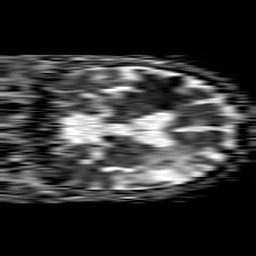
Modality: ADC
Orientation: coronal
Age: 64
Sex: male
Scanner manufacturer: philips
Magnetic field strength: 1.5 T
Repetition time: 4.6 s
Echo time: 0.08631 s